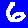
Digit: 6